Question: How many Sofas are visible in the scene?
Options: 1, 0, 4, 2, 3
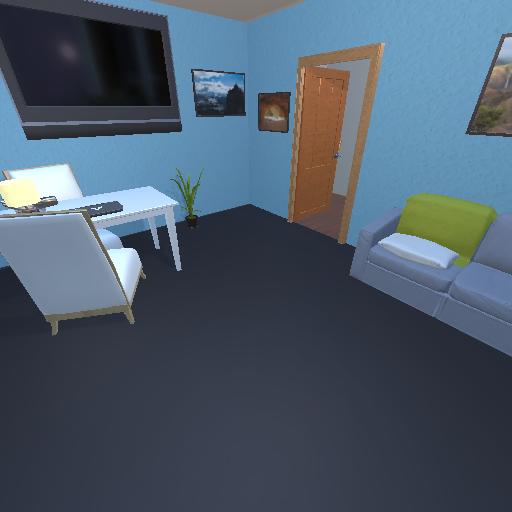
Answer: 1